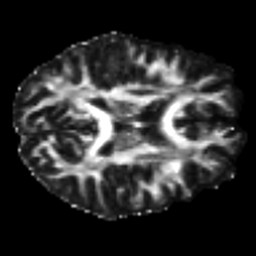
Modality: FA
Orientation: axial
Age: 25
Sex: female
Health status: healthy
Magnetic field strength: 3 T
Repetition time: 8.4 s
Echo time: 0.0926 s